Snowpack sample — Snodgrass Mountain, Crested Butte, Colorado (2/4/25, 12:06 PM MST)
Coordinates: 38.923, -106.968
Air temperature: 35 °F
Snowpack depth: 80 cm
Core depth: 50 cm
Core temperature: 30.2 °F
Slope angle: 14°, slope face: 78°
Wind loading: low
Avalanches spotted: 0
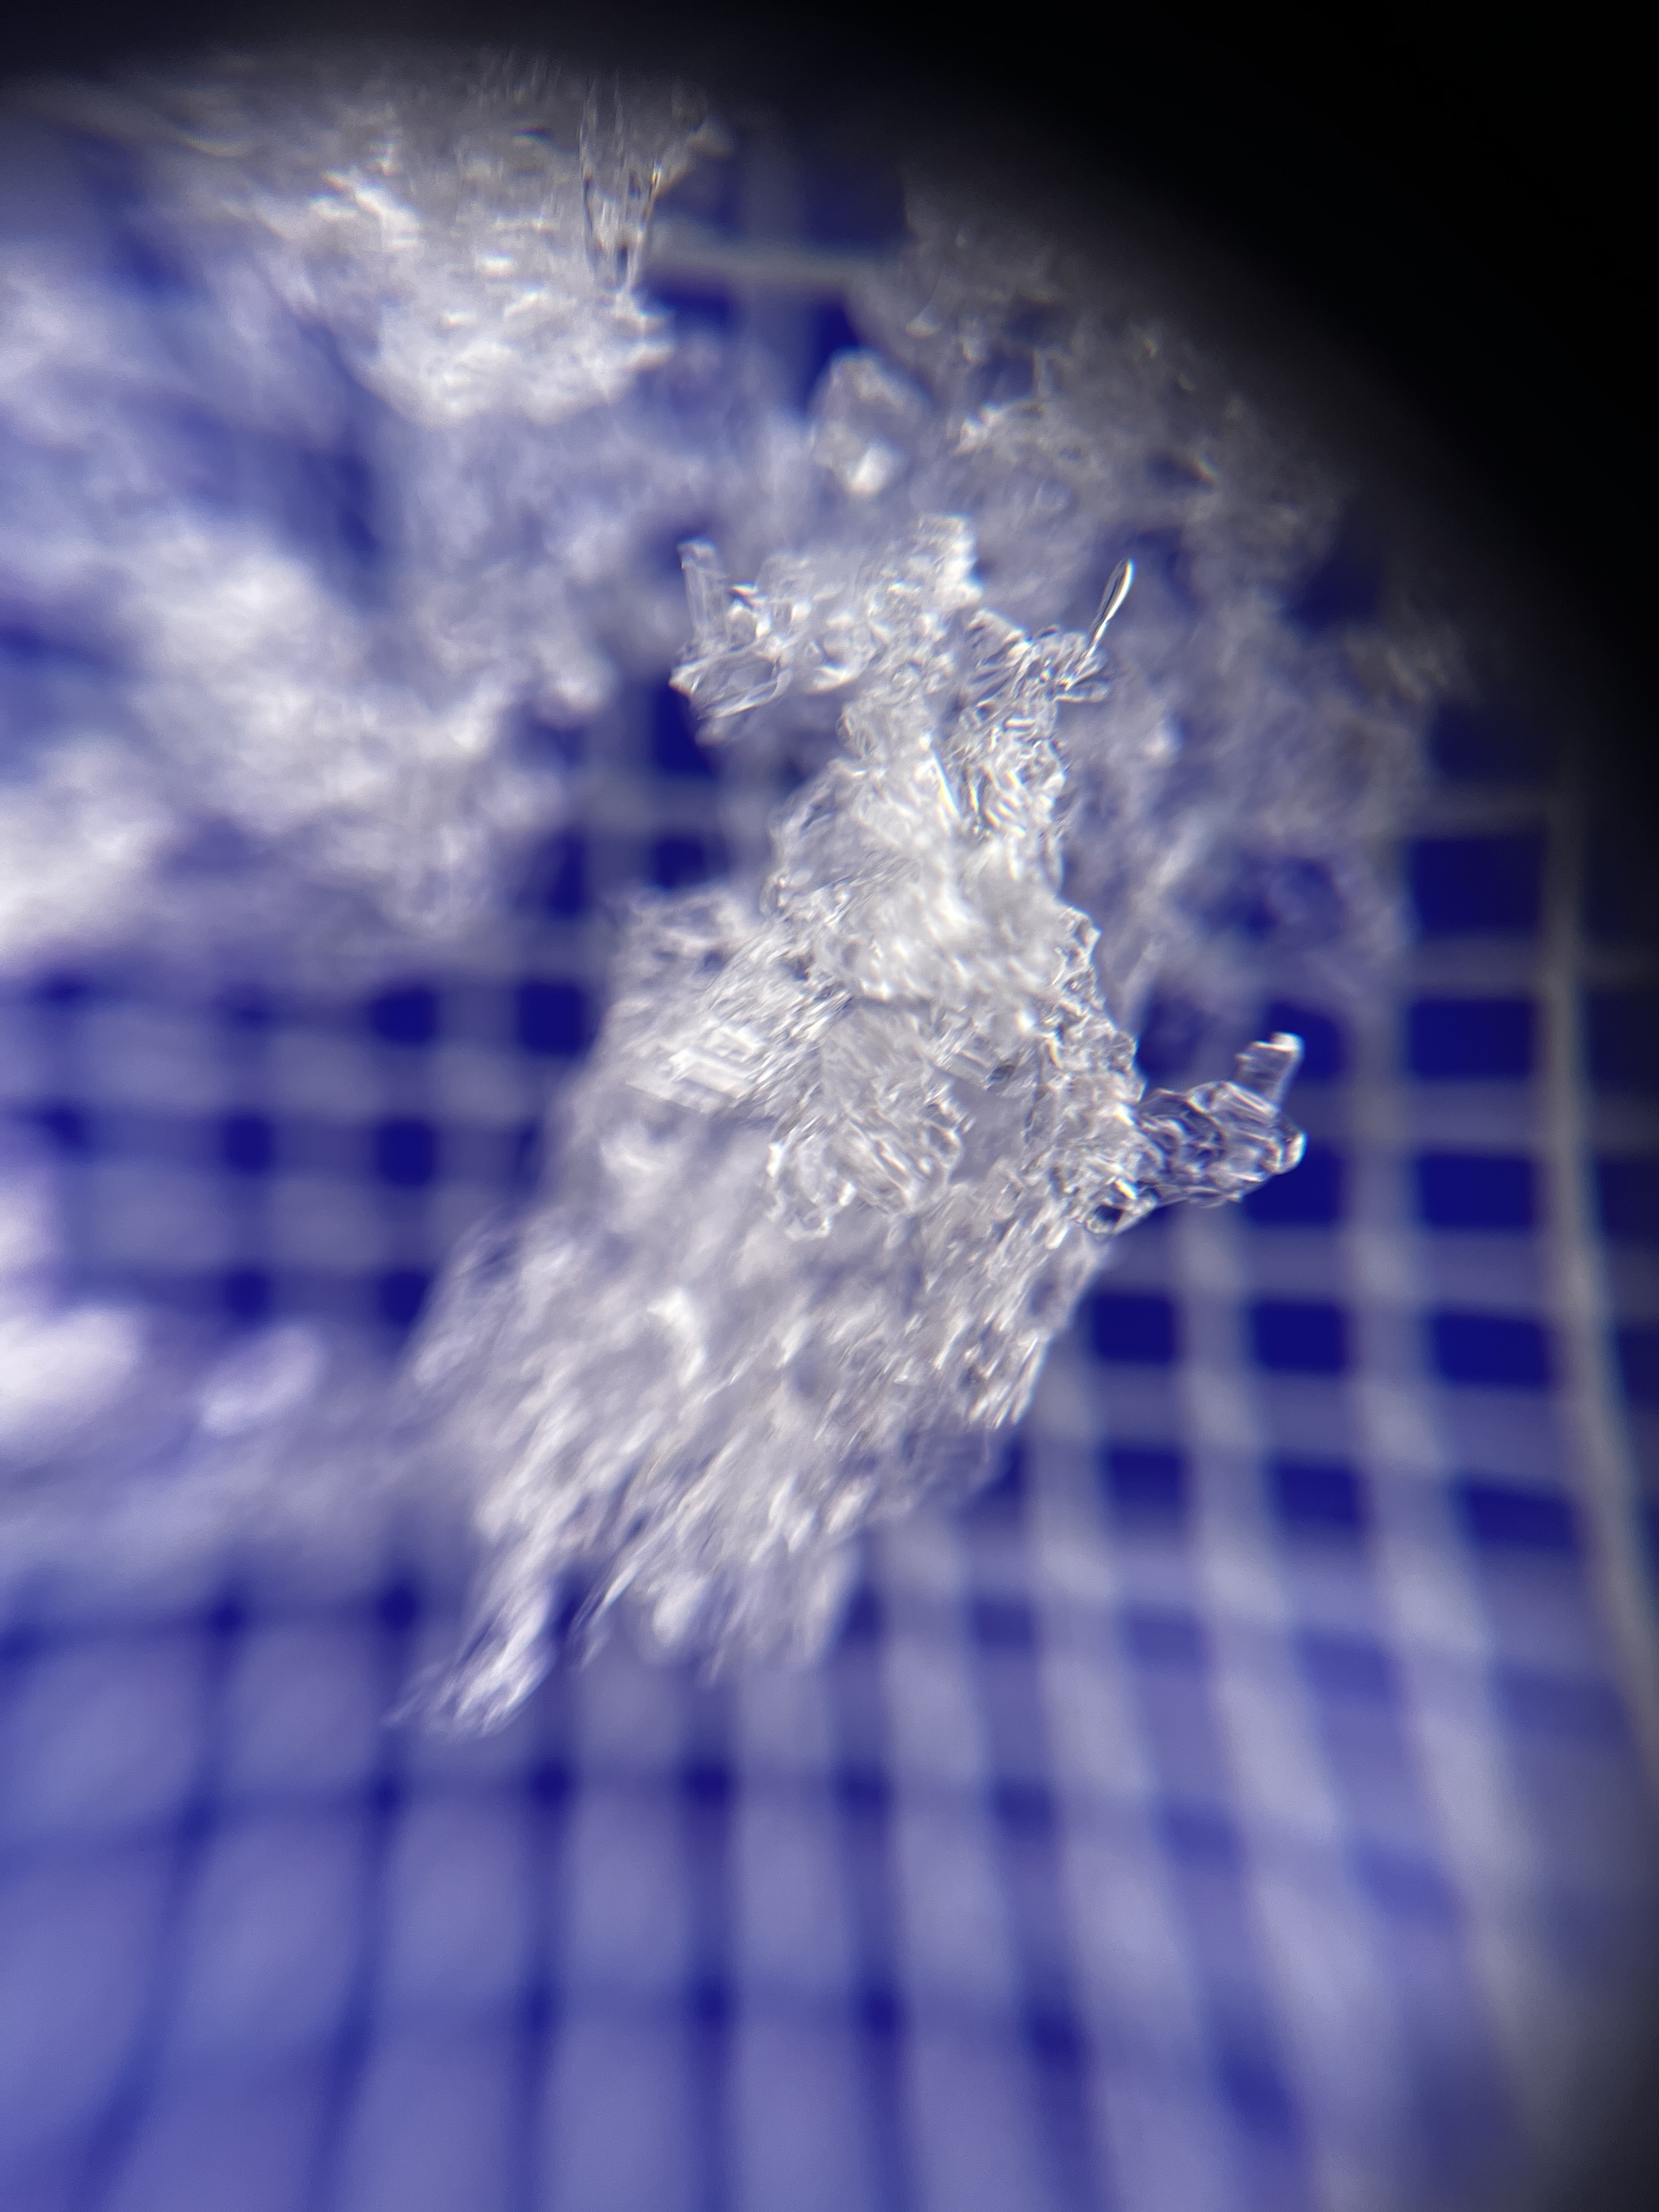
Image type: magnified_profile
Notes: No avalanches nearby, unusually warm weather for the last month reported by residents, Collected 25 yards from treeline